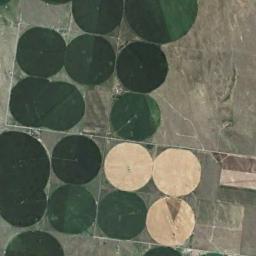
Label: circular_farmland